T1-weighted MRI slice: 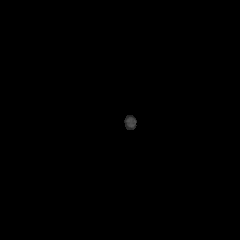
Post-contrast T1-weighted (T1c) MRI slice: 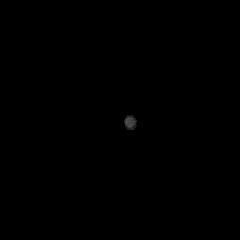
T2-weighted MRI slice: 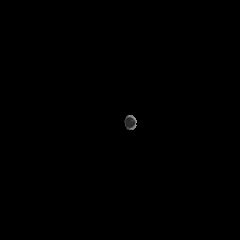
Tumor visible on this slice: yes